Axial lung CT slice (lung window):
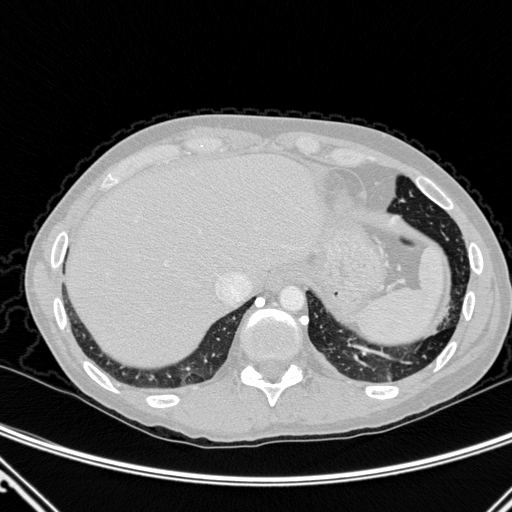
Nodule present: yes
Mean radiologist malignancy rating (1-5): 3.5